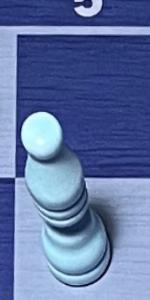
Label: Bishop_White